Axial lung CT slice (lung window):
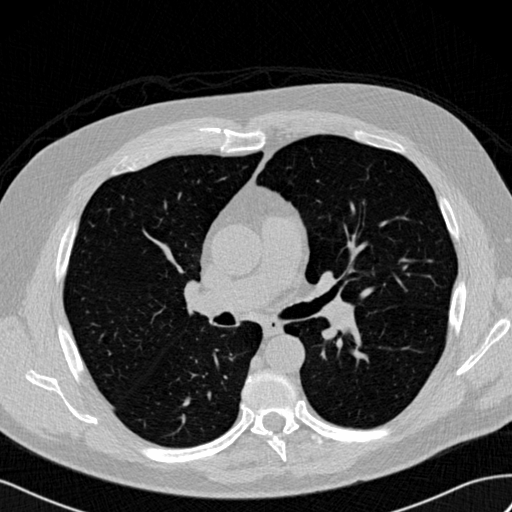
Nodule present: no